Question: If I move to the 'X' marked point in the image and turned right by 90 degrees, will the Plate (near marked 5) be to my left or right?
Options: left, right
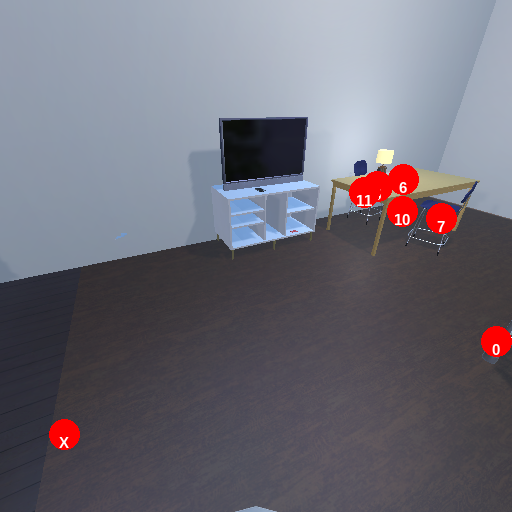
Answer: left